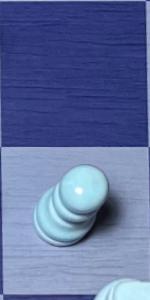
Label: Pawn_White